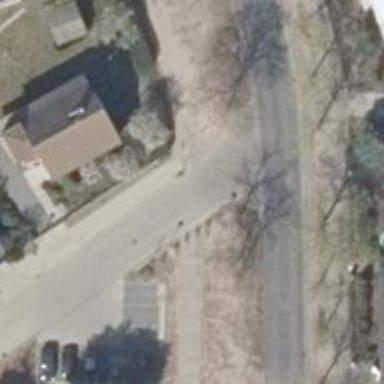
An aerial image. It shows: Unmarked crossing on the road.